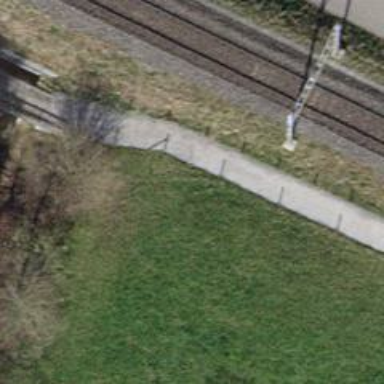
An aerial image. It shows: Footway with gravel surface.